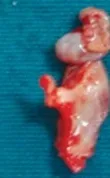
Excision biopsy specimen.
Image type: medical_photograph (other_medical_photograph)